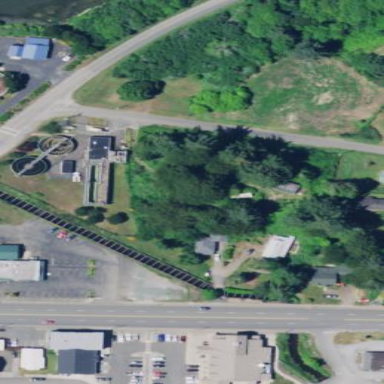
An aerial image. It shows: Wastewater plant.